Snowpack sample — Rabbit Ears Pass, Jackson County, Colorado, USA (12/17/25, 1:08 PM MST)
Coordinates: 40.387, -106.625
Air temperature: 34 °F
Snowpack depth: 46 cm
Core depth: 10 cm
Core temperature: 30.2 °F
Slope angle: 6°, slope face: 165°
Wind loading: medium
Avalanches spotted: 0
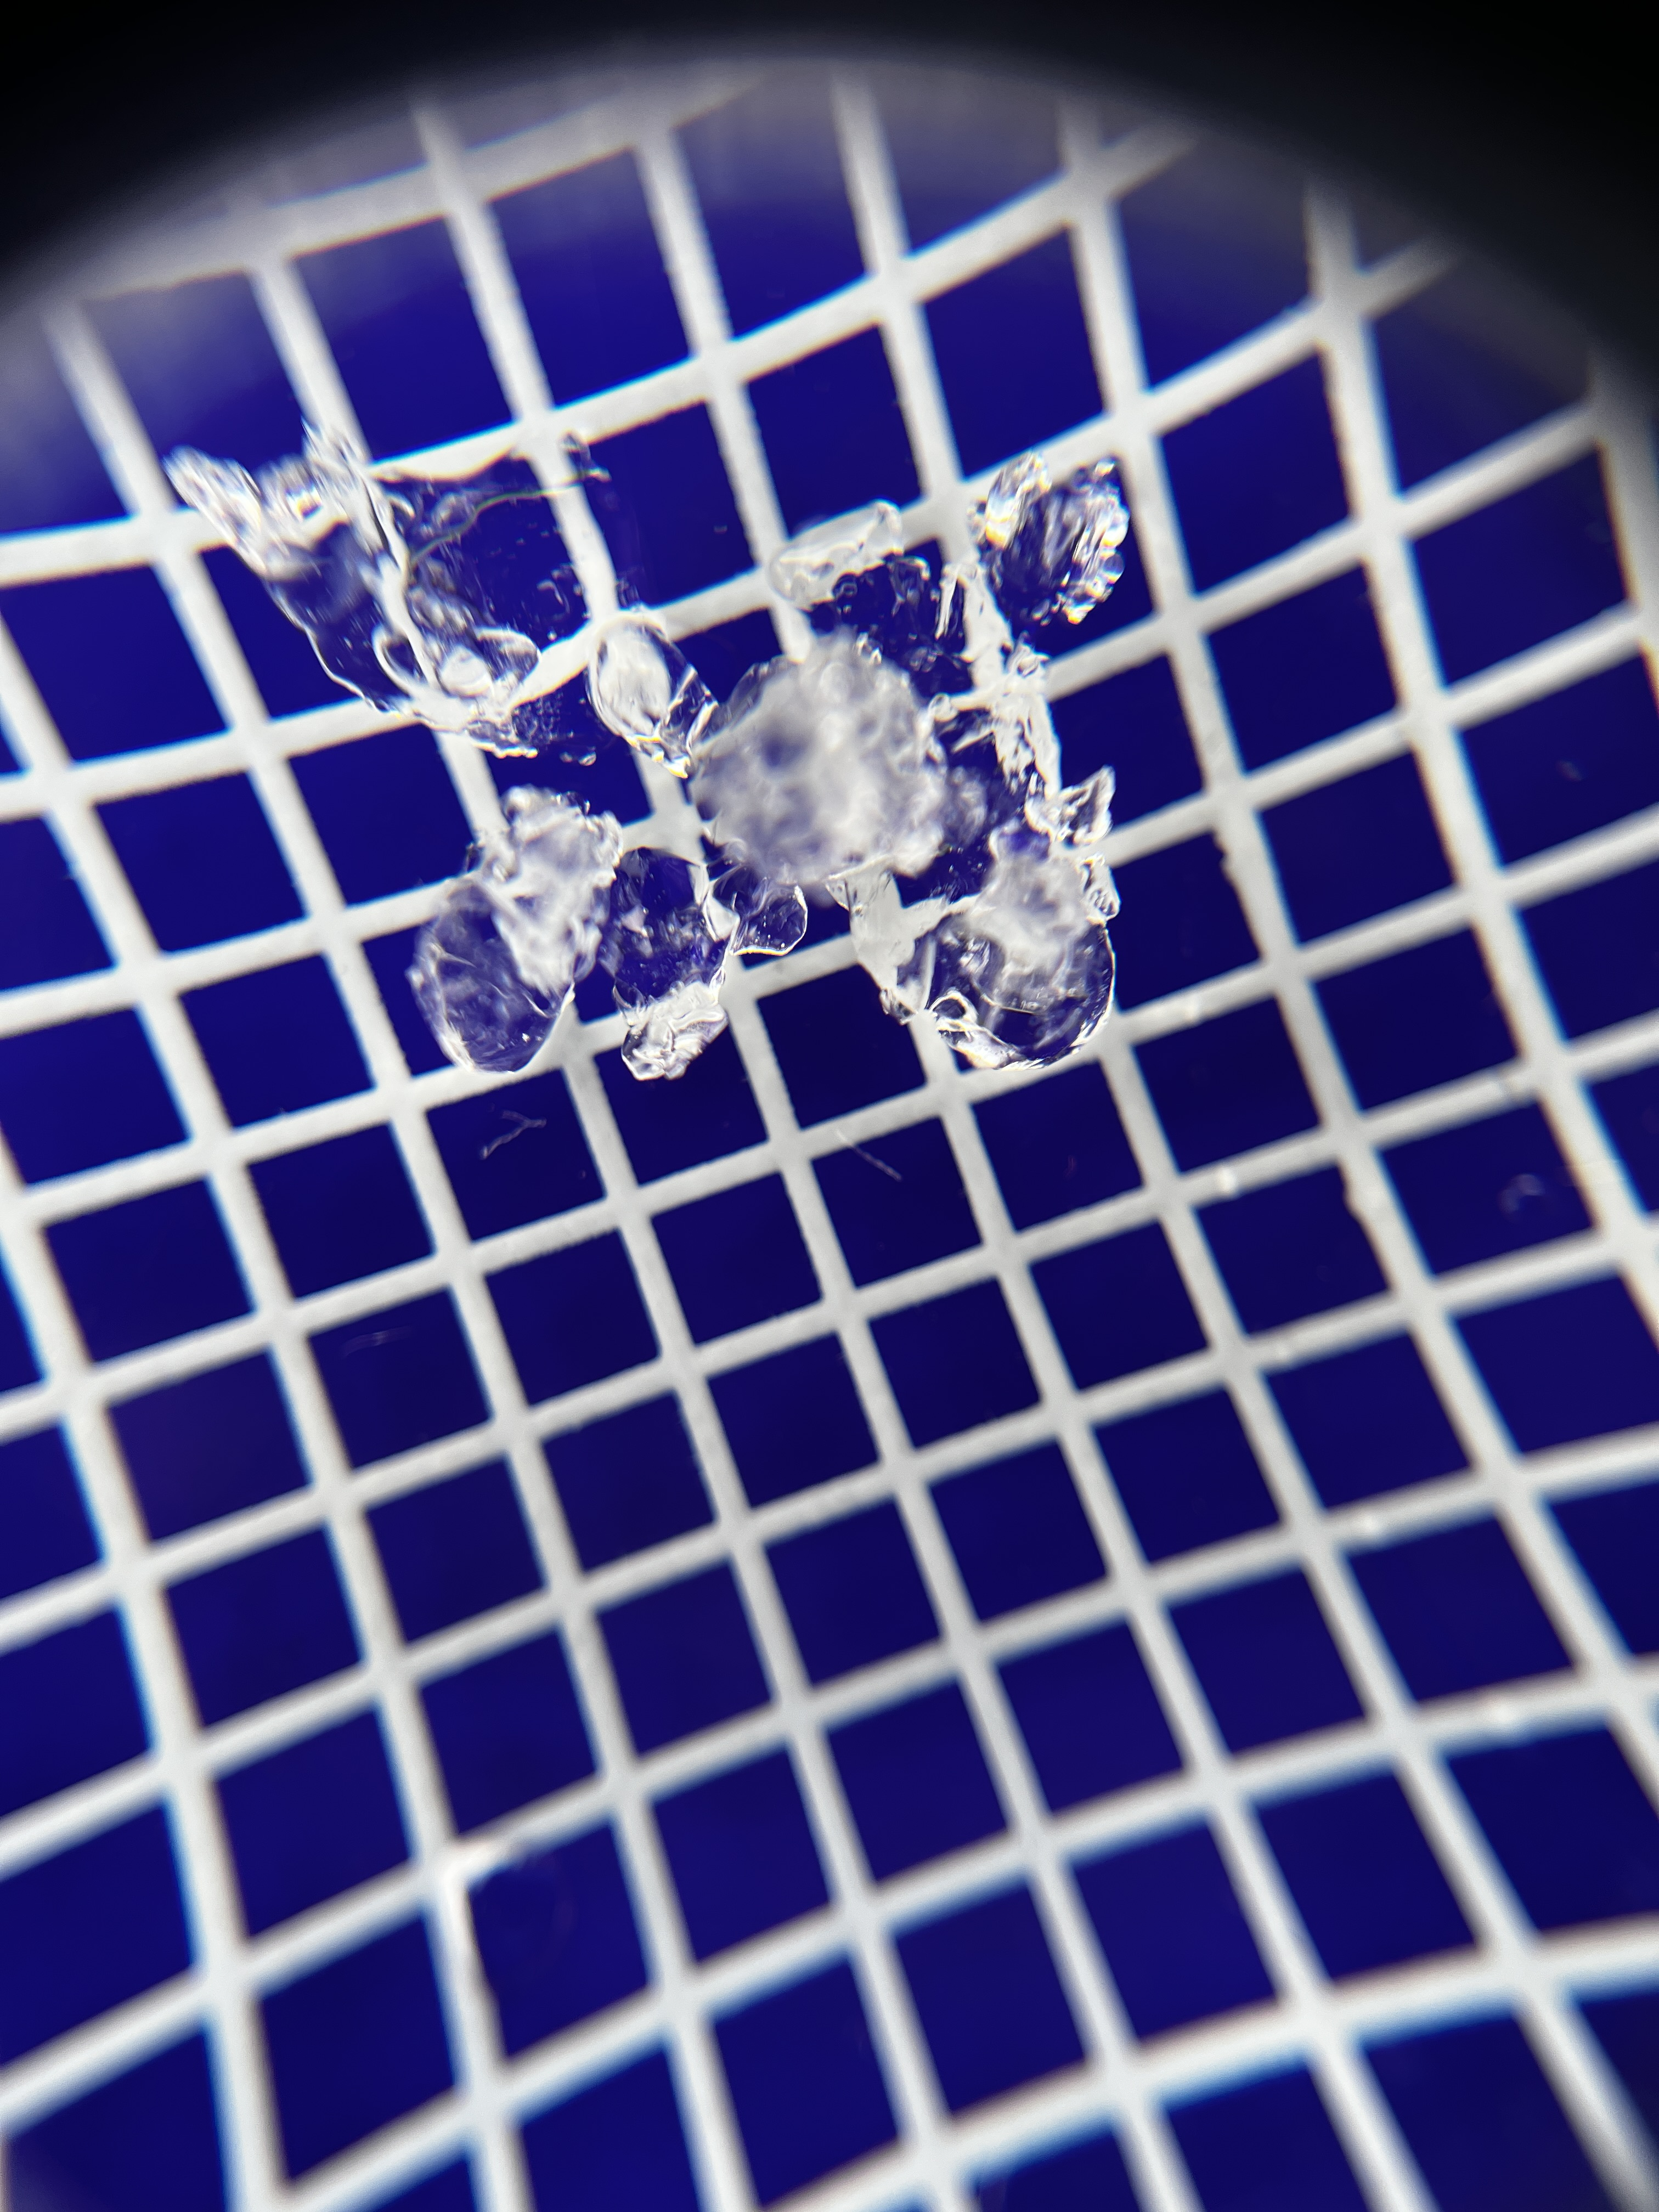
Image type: magnified_profile
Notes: No avalanches spotted nearby, although collected in a meadowy area with minimal risk on this face of the pass.